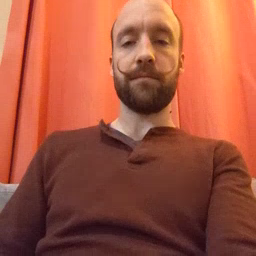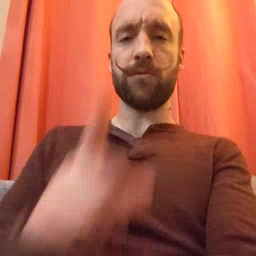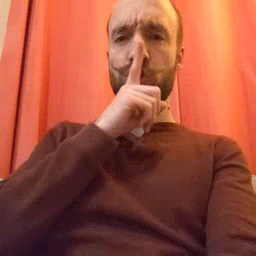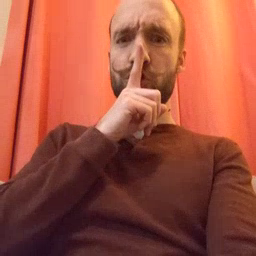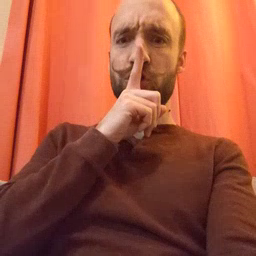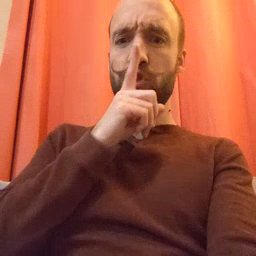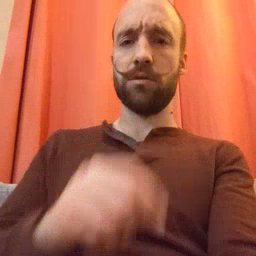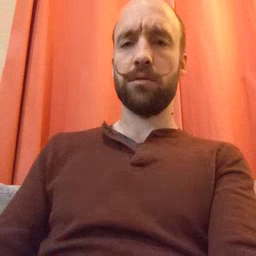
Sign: shhh